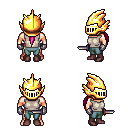
a pixel art fantasy rpg character, male body template, human, light skin, white sleeveless shirt, teal pants, pink ponytail hairstyle, gold helm, metal gloves, maroon shoes, dagger, four views (front, back, left, right), 2x2 character sprite sheet, small pixel art, hard edges, no anti-aliasing